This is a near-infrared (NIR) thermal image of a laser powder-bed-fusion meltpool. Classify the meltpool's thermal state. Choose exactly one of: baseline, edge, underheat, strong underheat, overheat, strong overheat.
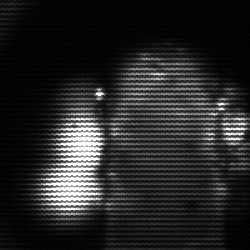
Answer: strong underheat